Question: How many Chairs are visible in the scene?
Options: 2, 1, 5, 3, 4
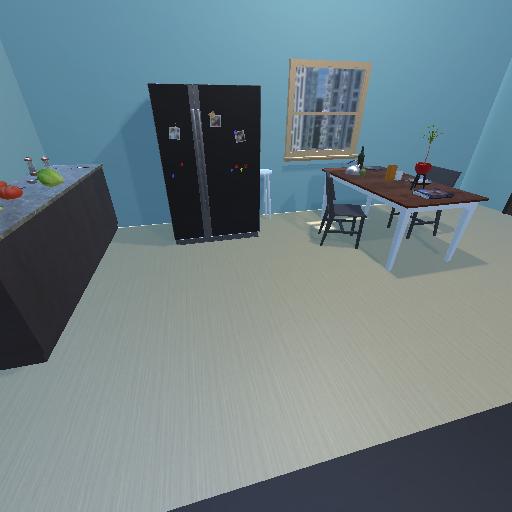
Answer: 2